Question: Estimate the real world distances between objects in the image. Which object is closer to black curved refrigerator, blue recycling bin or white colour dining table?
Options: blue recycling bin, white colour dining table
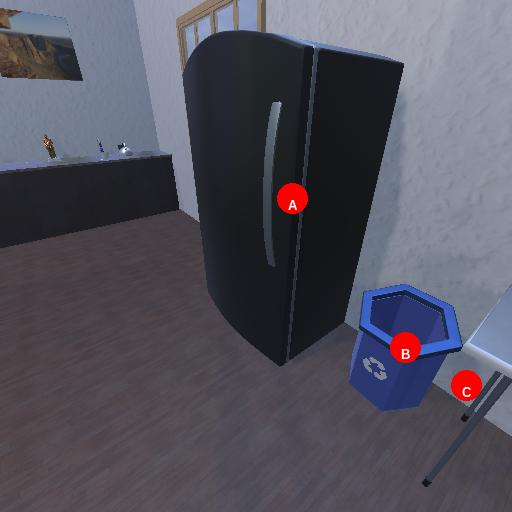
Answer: blue recycling bin